Question: please have a look at this image below:

As you can see are overlapping the buttons that come before.
The buttons that come before are placed at (0,9) and the stated buttons are at (0,10).
Here is the code:
'''
import javax.swing.*;
import java.awt.*;
import java.awt.event.*;
public class guiStyle extends JFrame
{
Container cp = getContentPane();
public guiStyle()
{
super( "Student Study Planner 2014" );
makeFrame2();
pack();
setVisible(true);
setResizable(true);
setDefaultCloseOperation(EXIT_ON_CLOSE);
}
public void makeFrame2()
{
setPreferredSize( new Dimension ( 1000 , 600 ) );
cp.setLayout( new GridBagLayout() );
GridBagConstraints gbc = new GridBagConstraints();
gbc.insets = new Insets ( 5 , 5 , 5 , 5 );
JLabel lblProgram , lblUnit , lblDetails;
JList programList , unitList;
JTextArea pl = new JTextArea("ProgramList" , 20 , 20);
JTextArea ul = new JTextArea("UnitList" , 20 , 20);
JScrollPane sp , sp2;
JButton btnAddProgram , btnDelProgram;
JButton btnAddUnit2Prog,btnDelUnitFromProgram;
JButton btnAddUnit, btnDelUnit;
JButton btnAddPrere,btnDelPrere;
JButton btnAddCoreq,btnDelCoreq;
lblProgram = new JLabel ( "Program" );
lblUnit = new JLabel ( "Unit" );
programList = new JList();
unitList = new JList();
btnAddProgram = new JButton ( "Add Program" );
btnDelProgram = new JButton ( "Delete Program" );
btnAddUnit2Prog=new JButton ( "Add Unit To Program" );
btnDelUnitFromProgram=new JButton("Delete Unit From Program");
btnAddUnit = new JButton ("Add New Unit");
btnDelUnit = new JButton ("Delete Unit");
btnAddPrere = new JButton("Add Prerequisite");
btnDelPrere = new JButton("Delete Prerequisite");
btnAddCoreq = new JButton("Add Corequisite");
btnDelCoreq = new JButton("Delete Corequisite");
gbc.gridx = 0;
gbc.gridy = 0;
gbc.gridwidth = 2 ;
gbc.fill = GridBagConstraints.HORIZONTAL;
cp.add ( lblProgram , gbc );
gbc.gridx = 0;
gbc.gridy = 2;
gbc.gridwidth = 2;
gbc.gridheight= 7;
gbc.fill = GridBagConstraints.HORIZONTAL;
gbc.fill = GridBagConstraints.VERTICAL;
cp.add ( pl , gbc );
JPanel p1 = new JPanel();
p1.add ( btnAddProgram );
p1.add ( btnDelProgram );
gbc.gridx = 0;
gbc.gridy = 9;
cp.add ( p1 , gbc );
JPanel p2 = new JPanel();
p2.add ( btnAddUnit2Prog );
p2.add ( btnDelUnitFromProgram );
gbc.gridx = 0;
gbc.gridy = 10;
cp.add ( p2 , gbc );
//Unit
gbc.gridx = 2;
gbc.gridy = 0;
gbc.gridwidth = 2 ;
gbc.fill = GridBagConstraints.HORIZONTAL;
cp.add ( lblUnit , gbc );
gbc.gridx = 2;
gbc.gridy = 2;
gbc.gridwidth = 2;
gbc.gridheight= 7;
gbc.fill = GridBagConstraints.HORIZONTAL;
gbc.fill = GridBagConstraints.VERTICAL;
cp.add ( ul , gbc );
JPanel p3 = new JPanel();
p3.add ( btnAddUnit );
p3.add ( btnDelUnit );
gbc.gridx = 2;
gbc.gridy = 9;
cp.add ( p3 , gbc );
JPanel p4 = new JPanel();
p4.add ( btnAddPrere );
p4.add ( btnDelPrere );
gbc.gridx = 2;
gbc.gridy = 10;
cp.add ( p4 , gbc );
}
}
'''
What could have cause this misdisplay?
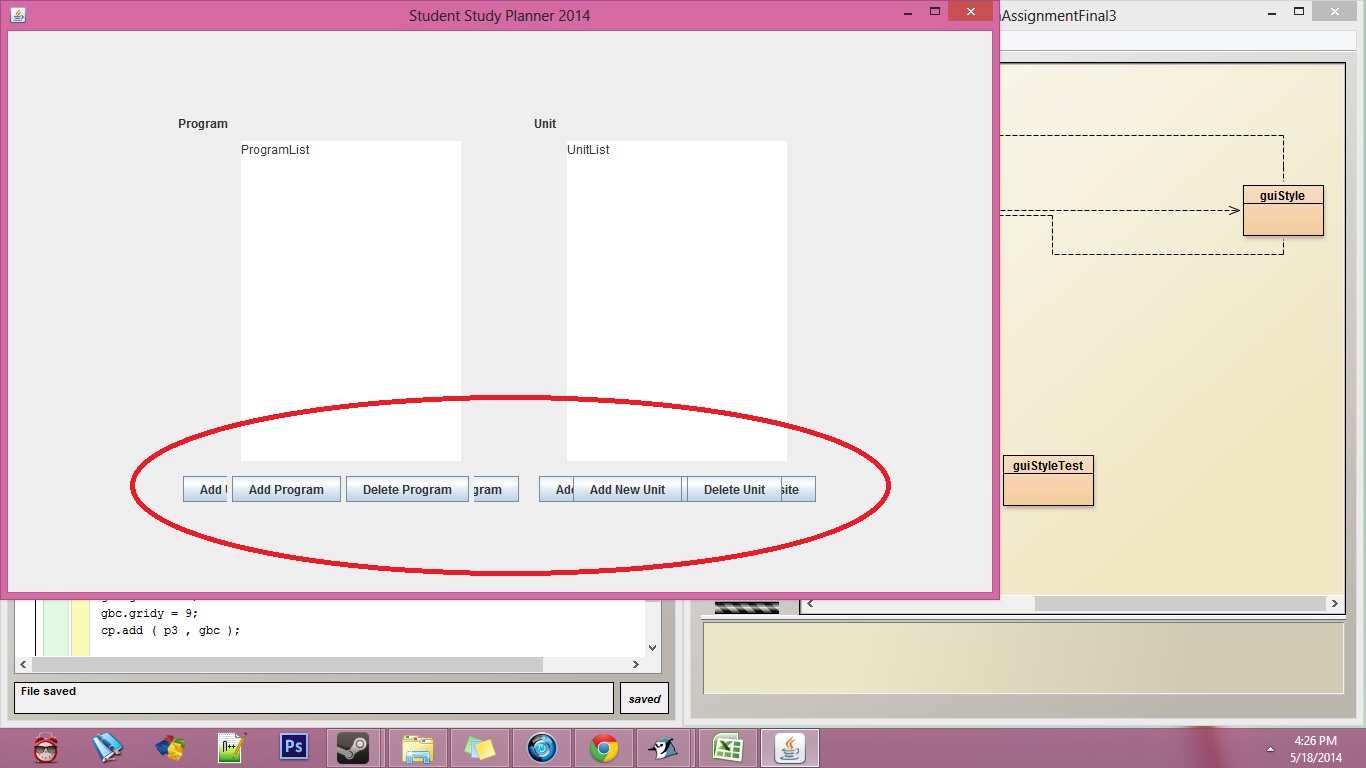
Answer: Basically, the panels are using the properties supplied to them from the what you earlier set, for example...
'''
gbc.gridx = 0;
gbc.gridy = 2;
gbc.gridwidth = 2;
gbc.gridheight = 7;
gbc.fill = GridBagConstraints.HORIZONTAL;
gbc.fill = GridBagConstraints.VERTICAL;
cp.add(pl, gbc);
JPanel p1 = new JPanel();
p1.add(btnAddProgram);
p1.add(btnDelProgram);
gbc.gridx = 0;
gbc.gridy = 9;
cp.add(p1, gbc);
'''
You set the 'fill', 'gridwidth' and 'gridheight' properties for 'pl', but only change the 'gridx' and 'gridy' for 'p1', which means it's still using the same 'gridheight' properties.
If you reset the 'gridheight' property to '1', you should be able solve the problem...
'''
JPanel p1 = new JPanel();
p1.setBorder(new LineBorder(Color.MAGENTA));
p1.add(btnAddProgram);
p1.add(btnDelProgram);
gbc.gridheight = 1;
gbc.gridx = 0;
gbc.gridy = 9;
cp.add(p1, gbc);
'''
(I added the color borders so I see what I was doing)

Also,
'''
gbc.fill = GridBagConstraints.HORIZONTAL;
gbc.fill = GridBagConstraints.VERTICAL;
'''
Isn't going to do what you think, you might want to use
'''
gbc.fill = GridBagConstraints.BOTH;
'''
Instead...